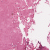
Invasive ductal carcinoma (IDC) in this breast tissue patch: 0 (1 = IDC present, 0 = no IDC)